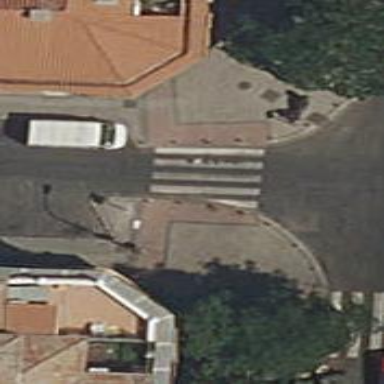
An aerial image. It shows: Uncontrolled road crossing.